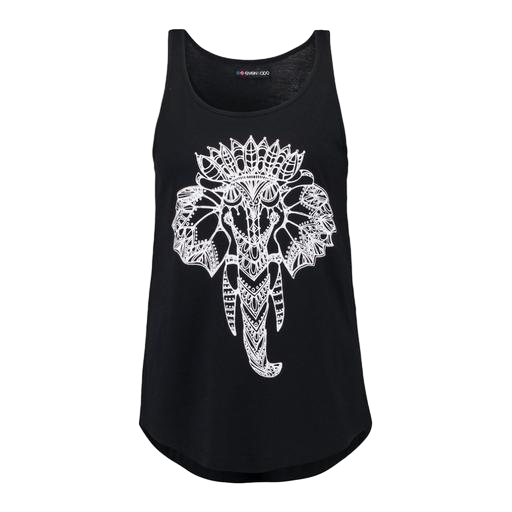
black graphic tank, my graphic tank top, black graphic tank top, white background